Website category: university
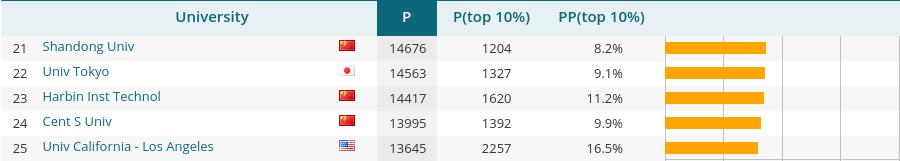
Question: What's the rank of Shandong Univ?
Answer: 21

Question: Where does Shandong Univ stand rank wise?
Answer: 21

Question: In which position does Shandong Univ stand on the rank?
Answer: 21

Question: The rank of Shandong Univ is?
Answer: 21

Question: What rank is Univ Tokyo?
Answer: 22

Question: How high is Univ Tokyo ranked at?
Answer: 22

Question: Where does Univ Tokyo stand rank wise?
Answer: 22

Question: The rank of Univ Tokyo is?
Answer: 22

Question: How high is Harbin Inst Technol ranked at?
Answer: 23

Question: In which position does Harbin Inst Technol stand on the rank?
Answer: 23

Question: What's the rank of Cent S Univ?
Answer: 24

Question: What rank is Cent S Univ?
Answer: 24

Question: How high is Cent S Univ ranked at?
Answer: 24

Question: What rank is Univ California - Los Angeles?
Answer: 25

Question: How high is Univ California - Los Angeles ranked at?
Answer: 25

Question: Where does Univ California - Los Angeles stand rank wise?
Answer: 25

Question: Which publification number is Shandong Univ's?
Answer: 14676

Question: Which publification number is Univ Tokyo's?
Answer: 14563

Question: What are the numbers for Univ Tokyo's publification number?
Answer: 14563

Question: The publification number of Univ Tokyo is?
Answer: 14563

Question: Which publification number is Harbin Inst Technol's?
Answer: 14417

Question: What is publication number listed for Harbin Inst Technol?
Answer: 14417

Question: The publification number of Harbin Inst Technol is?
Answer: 14417

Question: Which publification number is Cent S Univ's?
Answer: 13995

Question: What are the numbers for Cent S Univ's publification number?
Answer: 13995

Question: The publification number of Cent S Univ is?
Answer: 13995

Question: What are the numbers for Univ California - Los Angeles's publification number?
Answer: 13645

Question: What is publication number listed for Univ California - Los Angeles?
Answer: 13645

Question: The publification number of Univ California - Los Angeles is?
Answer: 13645

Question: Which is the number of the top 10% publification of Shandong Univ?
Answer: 1204

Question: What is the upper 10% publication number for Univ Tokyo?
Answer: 1327

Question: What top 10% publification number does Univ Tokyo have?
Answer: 1327

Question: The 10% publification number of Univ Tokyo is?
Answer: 1327

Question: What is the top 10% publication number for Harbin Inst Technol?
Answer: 1620

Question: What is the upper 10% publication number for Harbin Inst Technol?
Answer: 1620

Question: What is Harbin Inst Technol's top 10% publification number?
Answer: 1620

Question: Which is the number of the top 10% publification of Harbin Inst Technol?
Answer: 1620

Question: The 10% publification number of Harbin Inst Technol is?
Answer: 1620

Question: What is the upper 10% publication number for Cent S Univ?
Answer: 1392

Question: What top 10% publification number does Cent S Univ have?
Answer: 1392

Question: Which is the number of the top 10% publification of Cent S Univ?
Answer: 1392

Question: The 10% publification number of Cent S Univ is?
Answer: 1392

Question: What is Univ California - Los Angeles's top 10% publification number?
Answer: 2257

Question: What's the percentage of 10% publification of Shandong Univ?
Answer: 8.2%

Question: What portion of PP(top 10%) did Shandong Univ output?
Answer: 8.2%

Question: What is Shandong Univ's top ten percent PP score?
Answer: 8.2%

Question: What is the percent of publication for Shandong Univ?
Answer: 8.2%

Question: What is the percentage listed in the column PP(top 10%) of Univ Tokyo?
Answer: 9.1%

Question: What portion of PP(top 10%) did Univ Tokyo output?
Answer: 9.1%

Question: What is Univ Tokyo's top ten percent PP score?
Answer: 9.1%

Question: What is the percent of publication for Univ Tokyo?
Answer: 9.1%

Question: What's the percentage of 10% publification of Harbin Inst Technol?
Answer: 11.2%

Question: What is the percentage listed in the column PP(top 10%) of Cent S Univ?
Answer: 9.9%

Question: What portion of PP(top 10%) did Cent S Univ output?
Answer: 9.9%

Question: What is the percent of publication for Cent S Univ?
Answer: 9.9%

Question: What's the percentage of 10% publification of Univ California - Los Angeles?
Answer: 16.5%

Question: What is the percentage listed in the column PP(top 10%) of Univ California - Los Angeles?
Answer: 16.5%

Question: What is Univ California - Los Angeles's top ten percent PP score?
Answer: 16.5%

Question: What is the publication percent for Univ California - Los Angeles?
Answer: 16.5%

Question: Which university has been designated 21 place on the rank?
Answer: Shandong Univ

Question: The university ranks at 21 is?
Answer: Shandong Univ

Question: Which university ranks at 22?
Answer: Univ Tokyo

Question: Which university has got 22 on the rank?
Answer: Univ Tokyo

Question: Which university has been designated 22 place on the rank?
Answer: Univ Tokyo